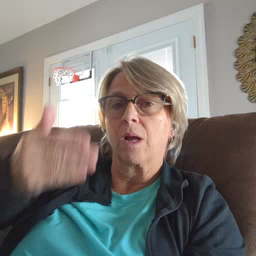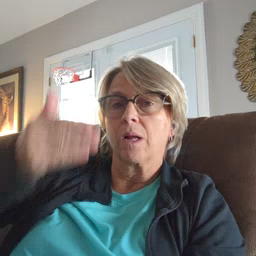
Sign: glasswindow